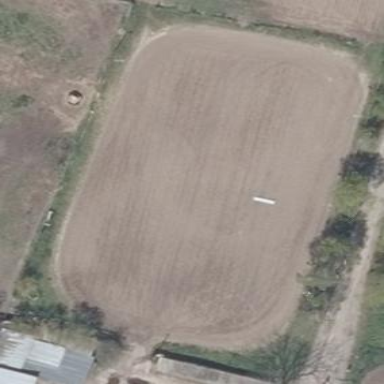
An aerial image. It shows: Equestrian sport pitch with sandy surface.